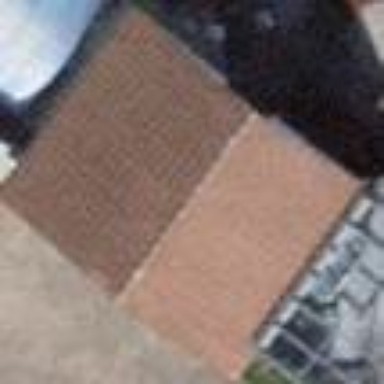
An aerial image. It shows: Garage.